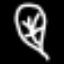
Label: leaf